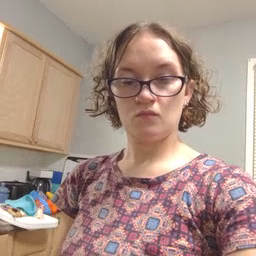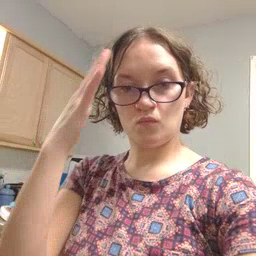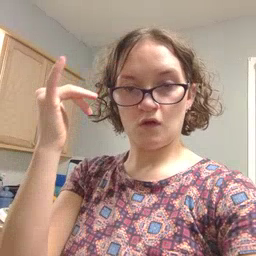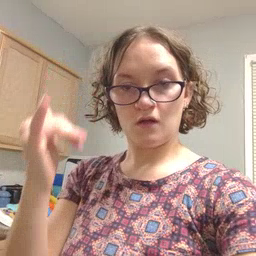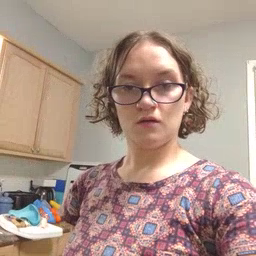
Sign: why